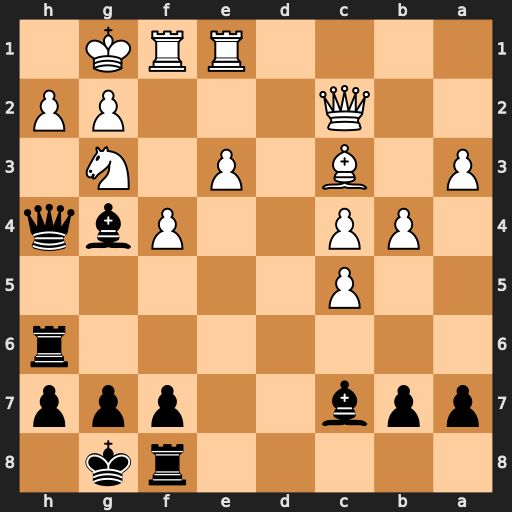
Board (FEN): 5rk1/ppb2ppp/7r/2P5/1PP2Pbq/P1B1P1N1/2Q3PP/4RRK1
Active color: b
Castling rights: -
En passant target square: -
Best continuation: Qxh2+ Kf2 Rh3 Rh1 Qxg3+